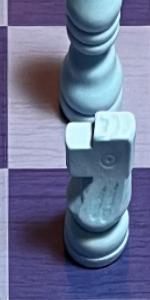
Label: Knight_White